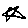
Label: star